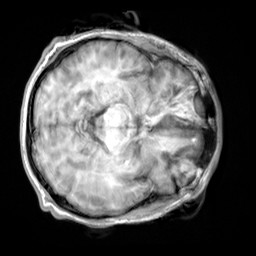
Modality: T1w
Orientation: axial
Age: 31
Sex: male
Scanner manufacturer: siemens
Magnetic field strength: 3 T
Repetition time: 2.3 s
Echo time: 0.00303 s